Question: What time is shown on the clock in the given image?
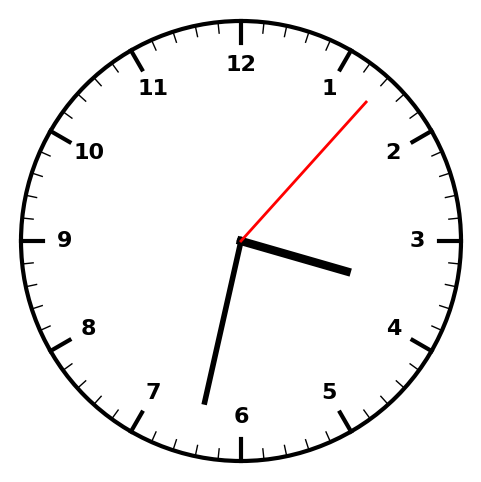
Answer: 03:32:07